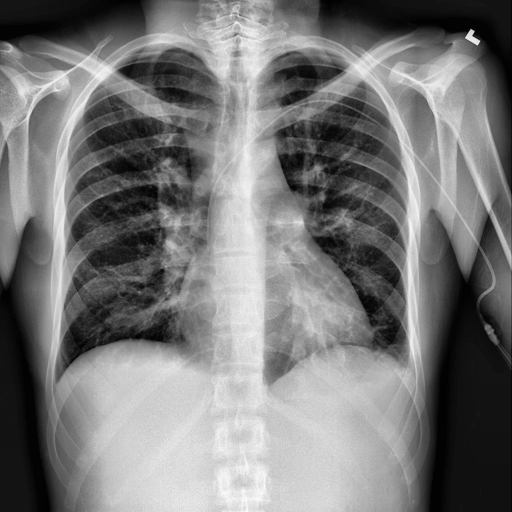
Finding: NORMAL